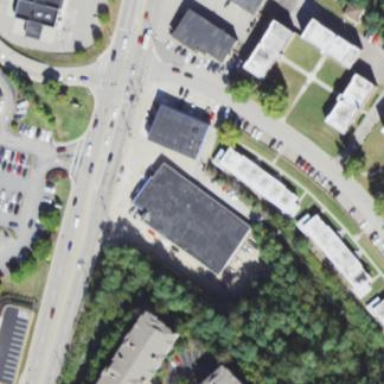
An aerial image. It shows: Commercial building.